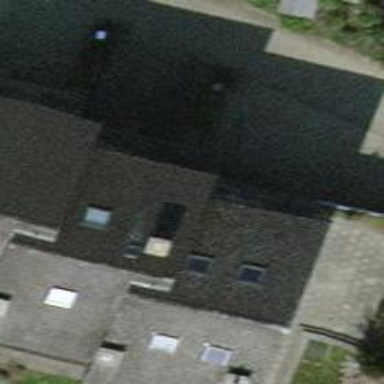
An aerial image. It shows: Terrace building.